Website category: auto
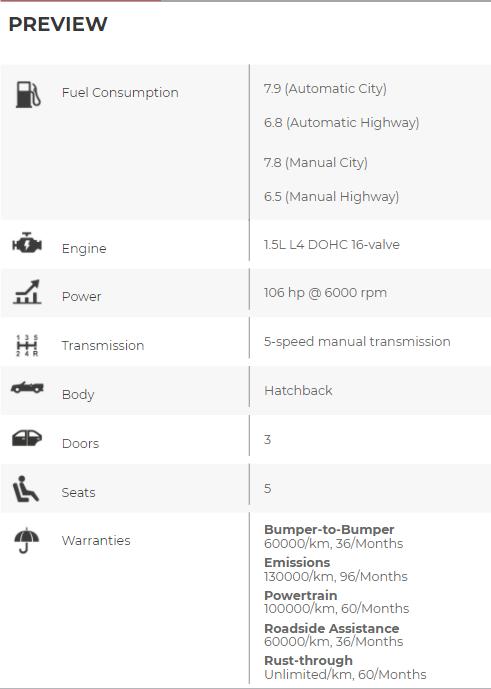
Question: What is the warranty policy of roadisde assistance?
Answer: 60000/km, 36/Months

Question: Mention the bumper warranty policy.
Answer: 60000/km, 36/Months

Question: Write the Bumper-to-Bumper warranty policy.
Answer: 60000/km, 36/Months

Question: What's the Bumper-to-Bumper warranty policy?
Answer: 60000/km, 36/Months

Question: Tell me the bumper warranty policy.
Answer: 60000/km, 36/Months

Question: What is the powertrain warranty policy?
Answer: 100000/km, 60/Months

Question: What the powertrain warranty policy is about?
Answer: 100000/km, 60/Months

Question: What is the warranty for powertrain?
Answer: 100000/km, 60/Months